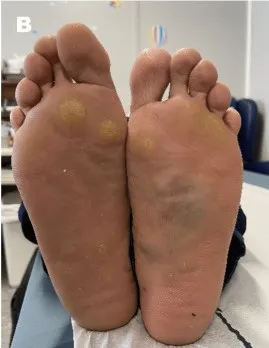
Patient's father.
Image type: medical_photograph (skin_photograph)